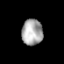
Tissue: prostate
Cell type: Fibroblasts
Senescence score: 0.7277
Nuclear area (px): 535
Mean DAPI intensity: 170.682